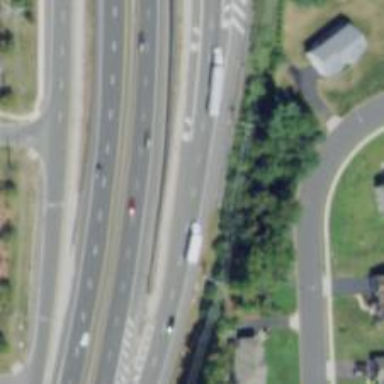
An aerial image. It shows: Asphalt road classified as trunk highway.